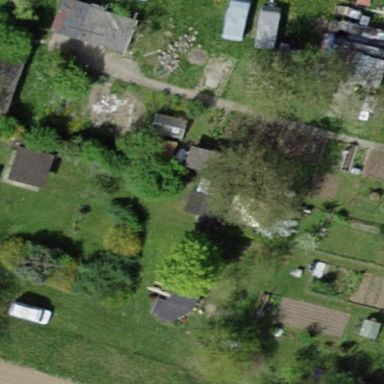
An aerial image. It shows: Allotments area.